【题型】填空题　【知识点】解析几何　【难度】easy
已知抛物线 $C_1$：$y^2 = 8x$，圆 $C_2$：$(x-2)^2 + y^2 = 1$，点 $M$ 的坐标为 $(4,0)$，$P$、$Q$ 分别为 $C_1$、$C_2$ 上的动点，且满足 $|PM| = |PQ|$，则点 $P$ 的横坐标的取值范围是 \underline{\quad}。\\
【解答】
【答案】$\left[\dfrac{7}{6}, \dfrac{15}{2}\right]$\\

【详解】圆 $C_2$：$(x-2)^2 + y^2 = 1$ 的圆心 $C_2(2,0)$，半径 $r = 1$，设点 $P(t, s)$，有 $s^2 = 8t$，\\

依题意，$|PC_2| - 1 \le |PQ| \le |PC_2| + 1$，当且仅当 $P, Q, C_2$ 三点共线时取等号，而 $|PM| = |PQ|$，\\
即有 $|PC_2| - 1 \le |PM| \le |PC_2| + 1$，于是 $\sqrt{(t-2)^2 + s^2} - 1 \le \sqrt{(t-4)^2 + s^2} \le \sqrt{(t-2)^2 + s^2} + 1$，\\
即 $\sqrt{(t-2)^2 + 8t} - 1 \le \sqrt{(t-4)^2 + 8t} \le \sqrt{(t-2)^2 + 8t} + 1$，整理得 $t + 1 \le \sqrt{t^2 + 16} \le t + 3$，解得 $\dfrac{7}{6} \le t \le \dfrac{15}{2}$，\\
所以点 $P$ 的横坐标的取值范围是 $\left[\dfrac{7}{6}, \dfrac{15}{2}\right]$。\\

故答案为：$\left[\dfrac{7}{6}, \dfrac{15}{2}\right]$。\\
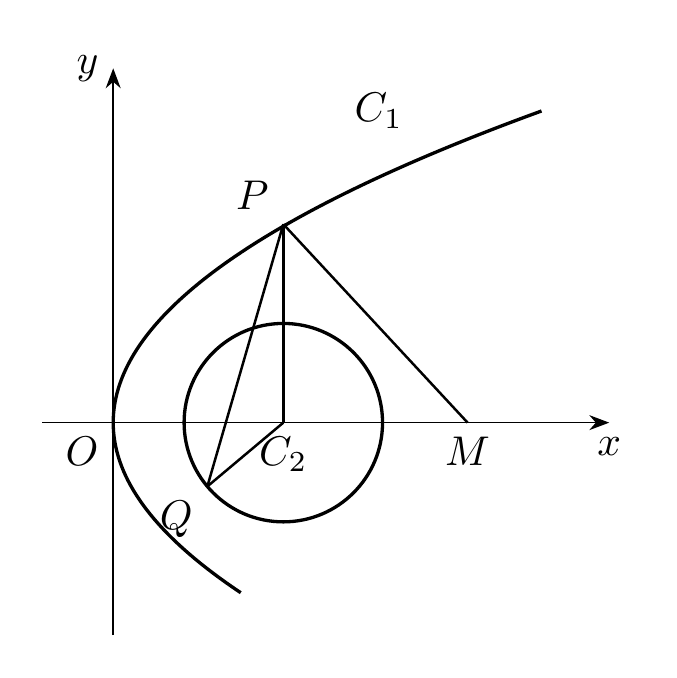